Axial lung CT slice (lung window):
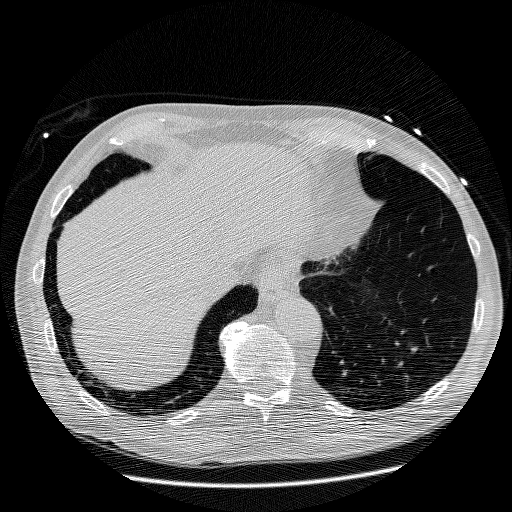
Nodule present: no